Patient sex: M
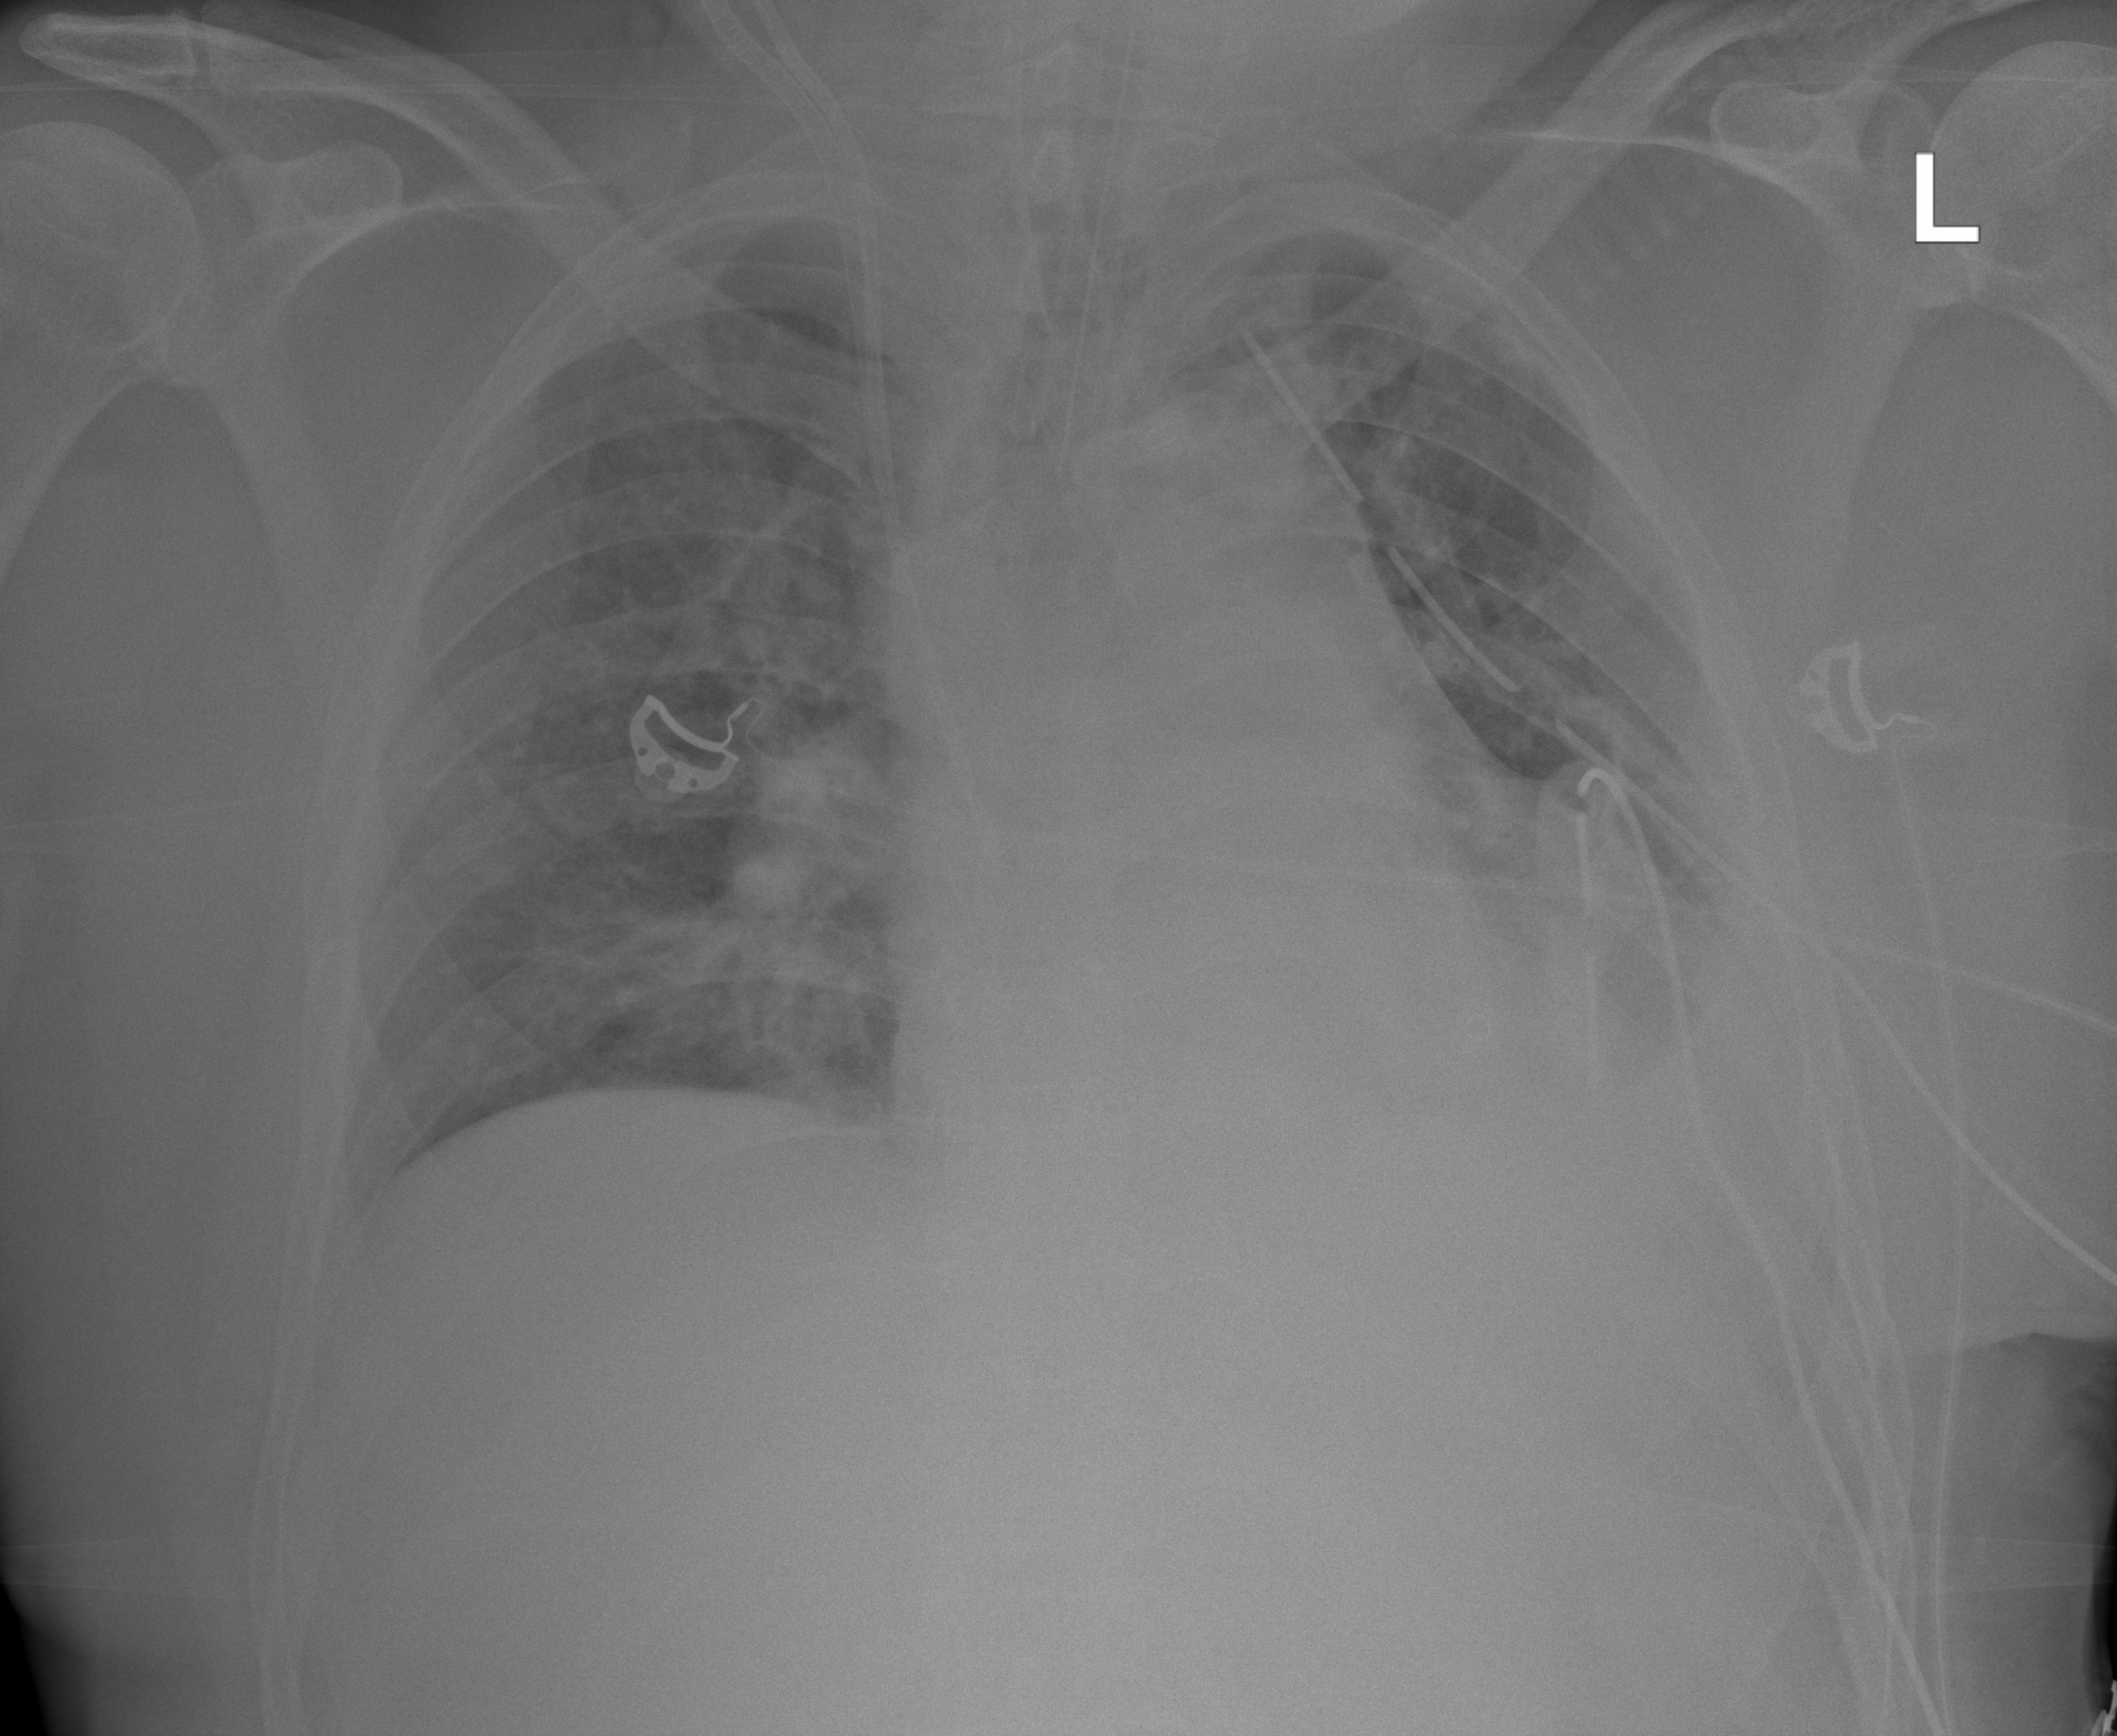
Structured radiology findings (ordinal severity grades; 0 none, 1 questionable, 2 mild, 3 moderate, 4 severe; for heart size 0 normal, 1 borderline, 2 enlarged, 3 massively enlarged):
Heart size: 2
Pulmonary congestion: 0
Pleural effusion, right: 0
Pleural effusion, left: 2
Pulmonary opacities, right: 0
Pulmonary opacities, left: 0
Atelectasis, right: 0
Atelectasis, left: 2